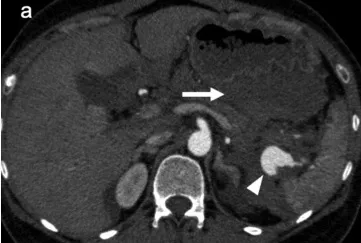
Computed tomography and angiography images. . (a) Enhanced abdominal computed tomography showed a splenic artery aneurysm of 37 mm in diameter, which was located near the splenic hilum (arrowhead). Fluid collection was present around the splenic artery aneurysm, particularly in the lesser sac (arrow).
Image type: radiology (ct)